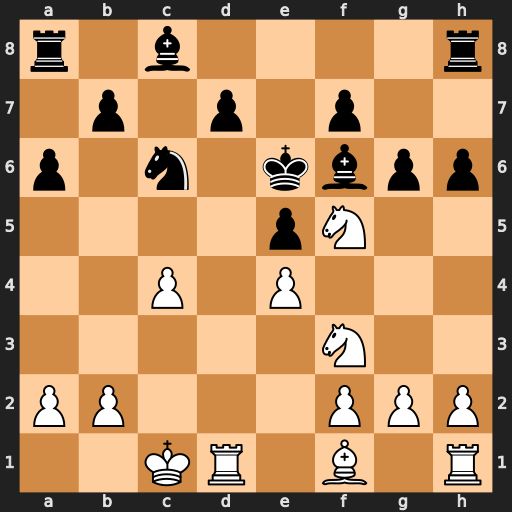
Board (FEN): r1b4r/1p1p1p2/p1n1kbpp/4pN2/2P1P3/5N2/PP3PPP/2KR1B1R
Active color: w
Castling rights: -
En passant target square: -
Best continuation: Rd6#